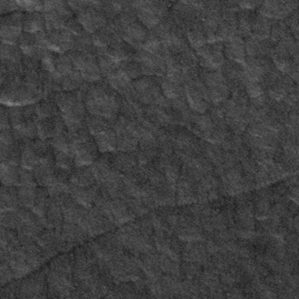
Label: frost